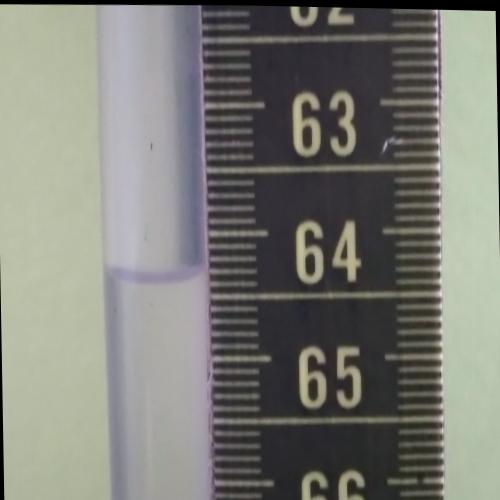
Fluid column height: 64.3 cm